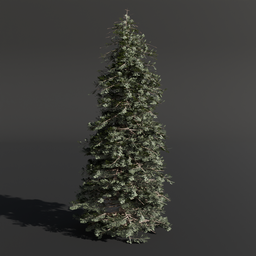
Label: nature